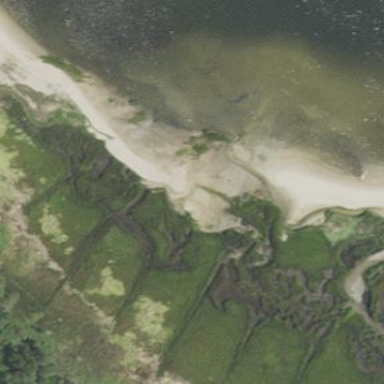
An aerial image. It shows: Saltmarsh wetland.